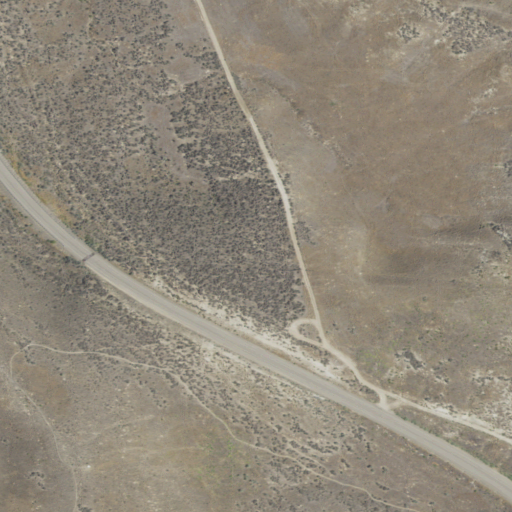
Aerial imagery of gap in Oregon named Captain Keeney Pass containing shrub, grassland, open development, medium intensity development, and low intensity development